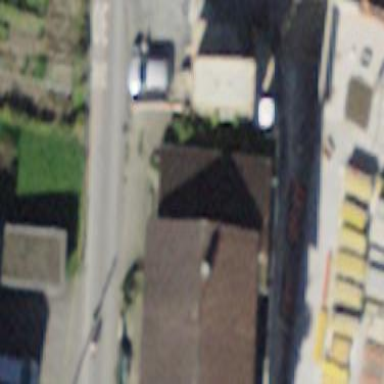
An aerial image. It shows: Residential building.